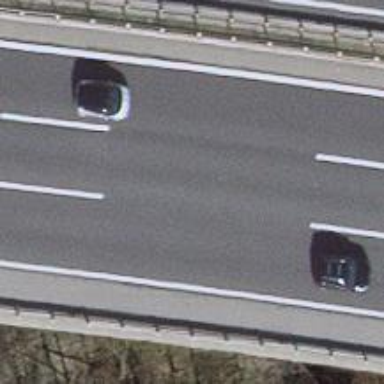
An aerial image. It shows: Bridge over motorway.